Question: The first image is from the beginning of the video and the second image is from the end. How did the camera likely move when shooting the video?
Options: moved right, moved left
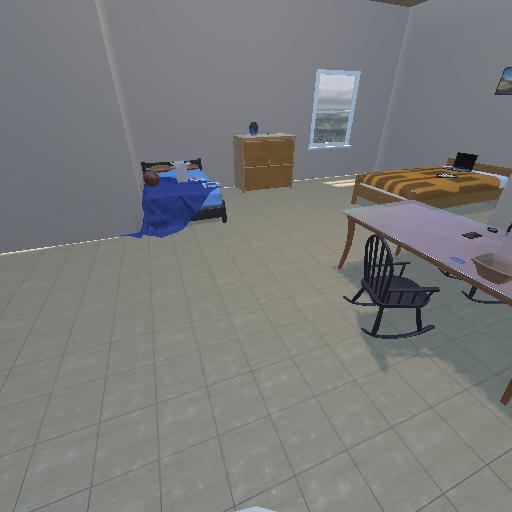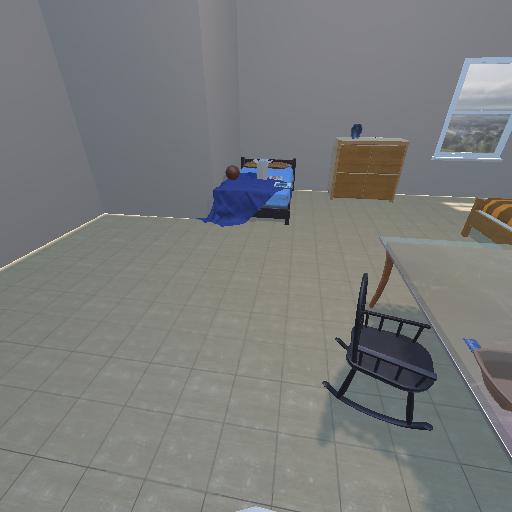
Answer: moved right